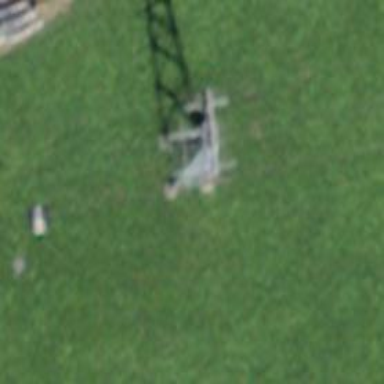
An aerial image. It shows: Pylon for aerialway.